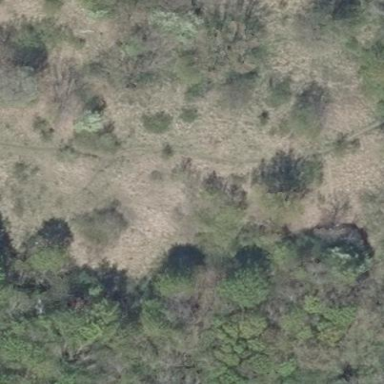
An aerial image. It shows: Grassland with ground surface.